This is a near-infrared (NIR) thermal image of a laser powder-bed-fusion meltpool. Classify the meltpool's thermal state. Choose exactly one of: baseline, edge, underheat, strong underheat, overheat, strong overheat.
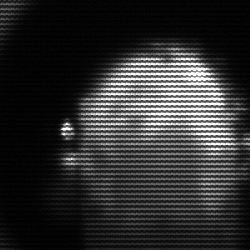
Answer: baseline